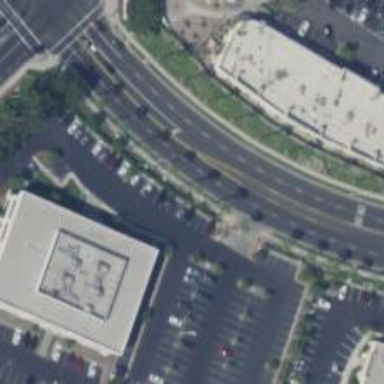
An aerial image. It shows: Commercial building.